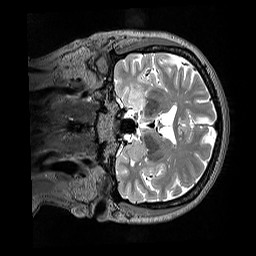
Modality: T2w
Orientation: coronal
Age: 53
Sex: female
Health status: healthy
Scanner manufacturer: siemens
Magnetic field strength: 3 T
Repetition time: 3.2 s
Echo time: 0.568 s